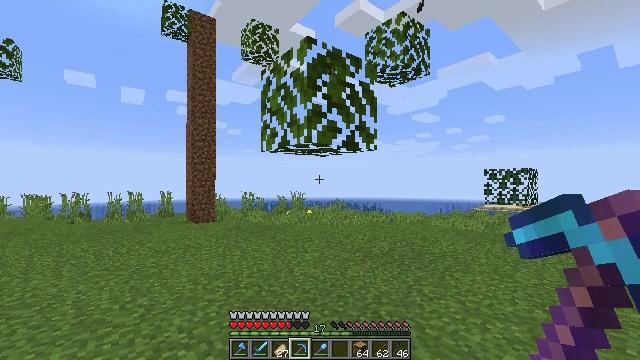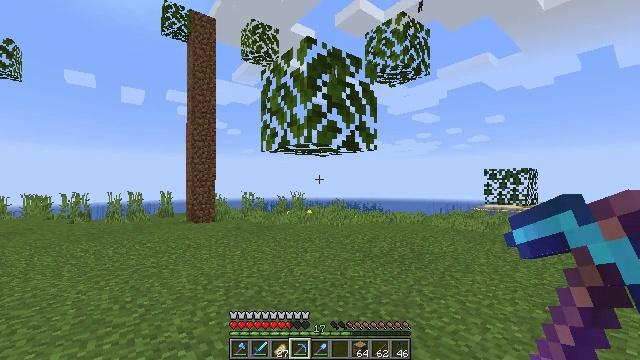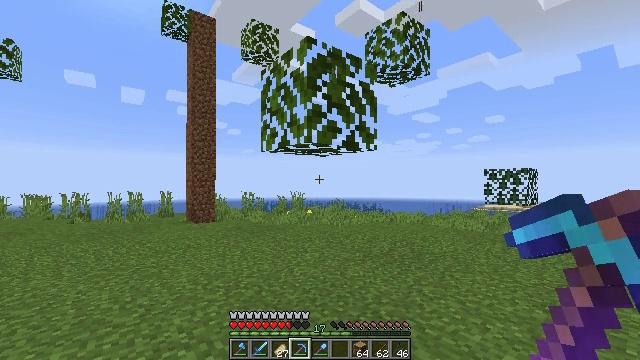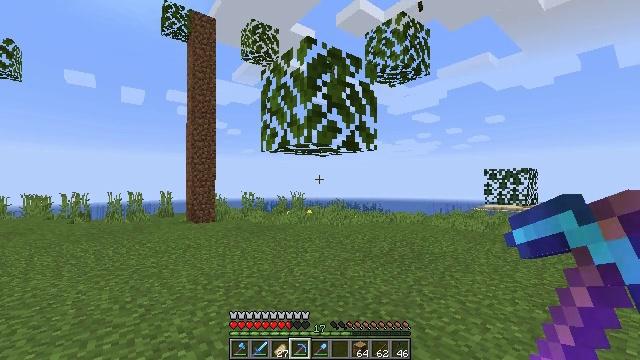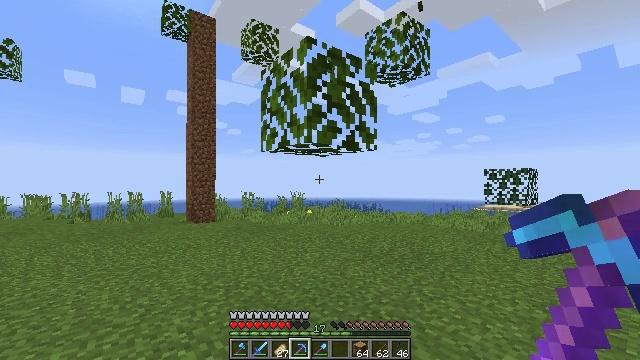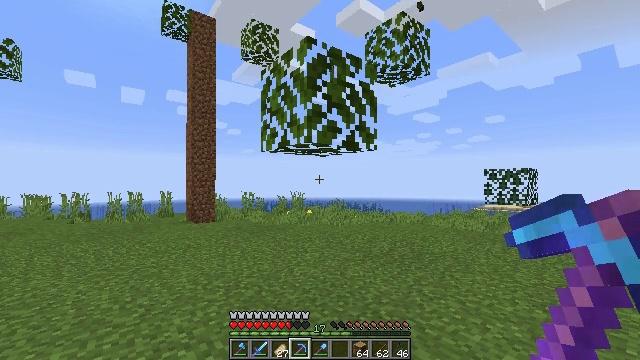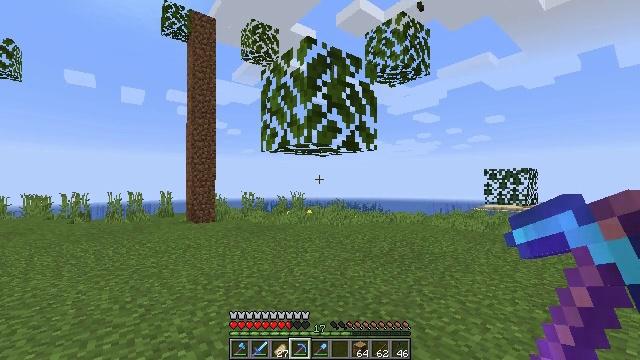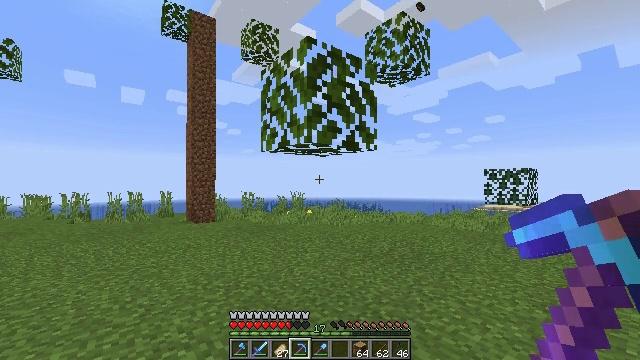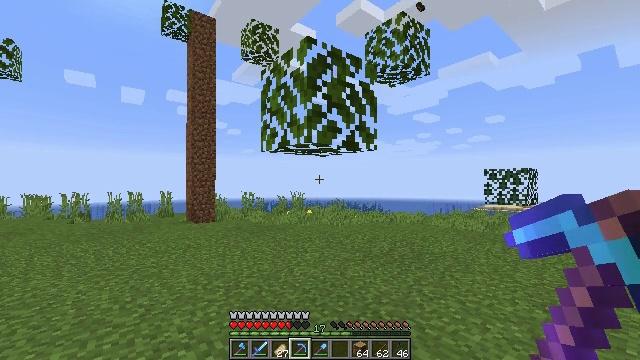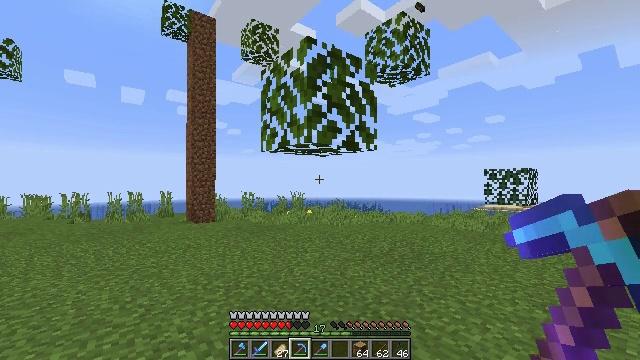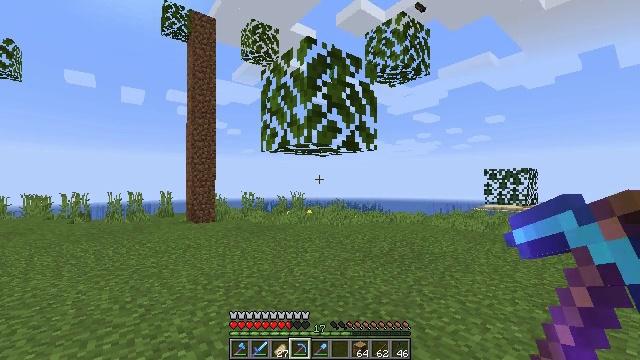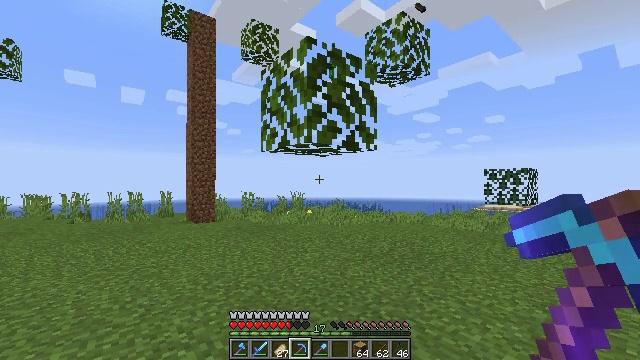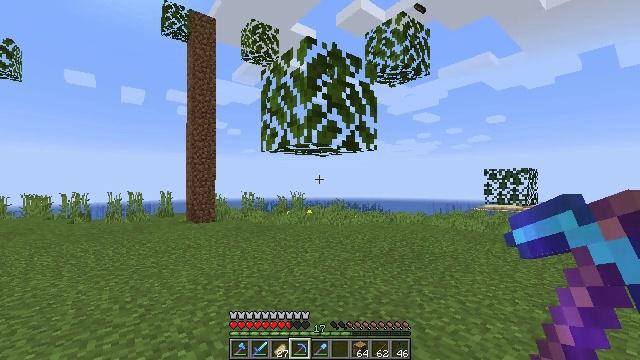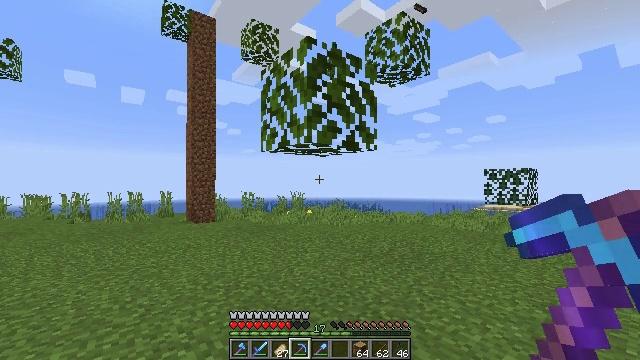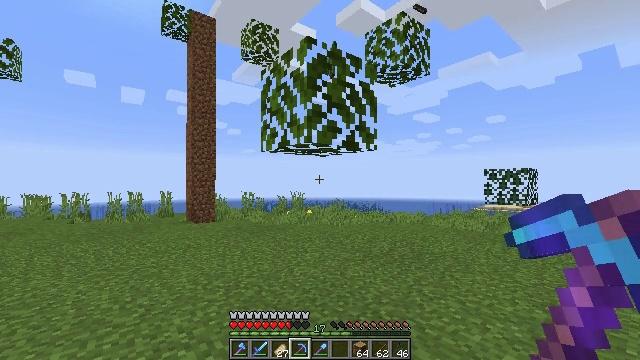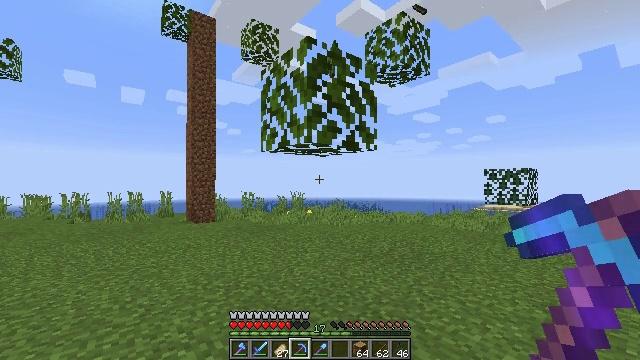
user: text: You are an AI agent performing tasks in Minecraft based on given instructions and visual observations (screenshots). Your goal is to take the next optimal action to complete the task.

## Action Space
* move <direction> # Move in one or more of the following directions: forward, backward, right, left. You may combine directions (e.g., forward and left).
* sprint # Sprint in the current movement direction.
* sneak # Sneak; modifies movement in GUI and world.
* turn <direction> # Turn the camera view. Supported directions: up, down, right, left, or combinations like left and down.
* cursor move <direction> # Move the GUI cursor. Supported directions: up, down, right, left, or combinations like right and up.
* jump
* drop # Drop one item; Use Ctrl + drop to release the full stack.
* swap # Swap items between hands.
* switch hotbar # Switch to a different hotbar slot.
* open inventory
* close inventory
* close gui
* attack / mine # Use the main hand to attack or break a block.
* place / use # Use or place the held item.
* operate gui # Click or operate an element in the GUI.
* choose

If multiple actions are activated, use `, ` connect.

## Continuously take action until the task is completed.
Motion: motion action
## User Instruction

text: Remove oak leaves from branches.
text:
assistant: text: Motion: no_op
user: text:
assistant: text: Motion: no_op
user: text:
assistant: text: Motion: no_op
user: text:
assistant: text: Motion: no_op
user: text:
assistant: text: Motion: no_op
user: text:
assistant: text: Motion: no_op
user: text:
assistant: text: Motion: no_op
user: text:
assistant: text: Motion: no_op
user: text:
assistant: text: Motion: no_op
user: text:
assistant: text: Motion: no_op
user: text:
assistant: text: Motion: no_op
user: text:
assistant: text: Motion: no_op
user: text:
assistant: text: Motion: no_op
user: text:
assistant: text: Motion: no_op
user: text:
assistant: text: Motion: no_op
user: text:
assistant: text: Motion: no_op
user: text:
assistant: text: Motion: no_op
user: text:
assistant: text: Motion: no_op
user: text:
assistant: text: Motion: no_op
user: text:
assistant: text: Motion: no_op
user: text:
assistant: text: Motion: no_op
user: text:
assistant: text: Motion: no_op
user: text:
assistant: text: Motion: no_op
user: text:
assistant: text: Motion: no_op
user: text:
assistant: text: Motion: no_op
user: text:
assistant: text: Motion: no_op
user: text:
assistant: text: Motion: no_op
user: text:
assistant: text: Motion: no_op
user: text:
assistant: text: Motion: no_op
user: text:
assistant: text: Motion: no_op